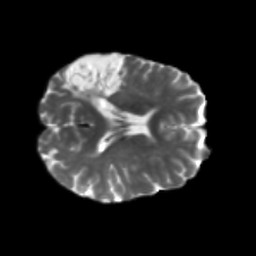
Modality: T2w
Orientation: axial
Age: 59
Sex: female
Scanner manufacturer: siemens
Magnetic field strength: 3 T
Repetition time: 5.25 s
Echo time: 0.08 s